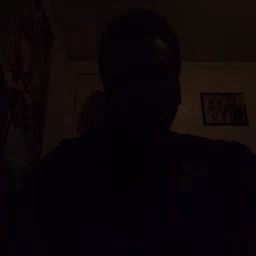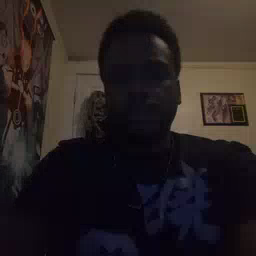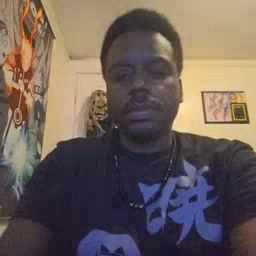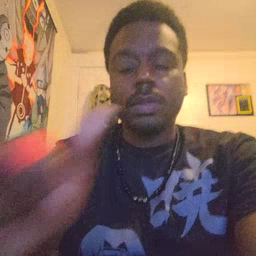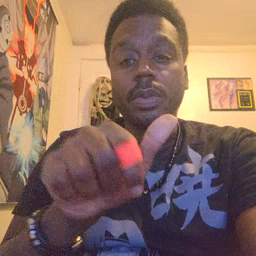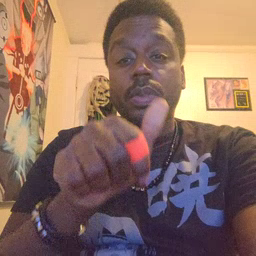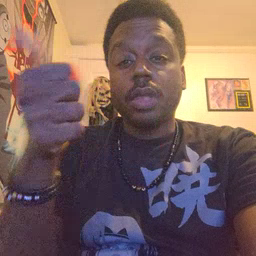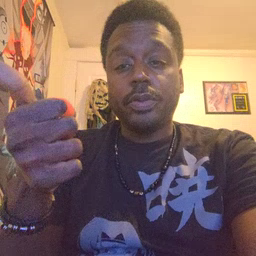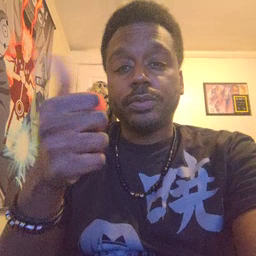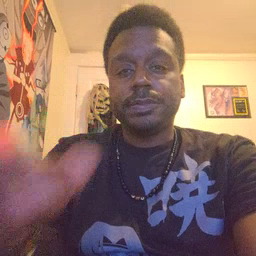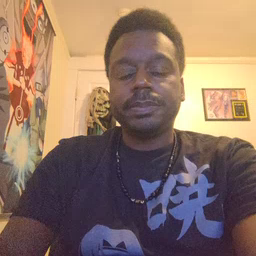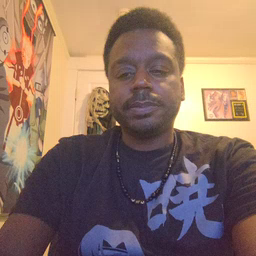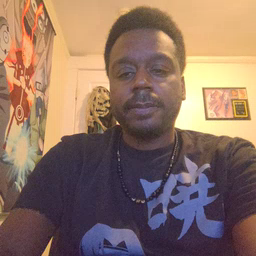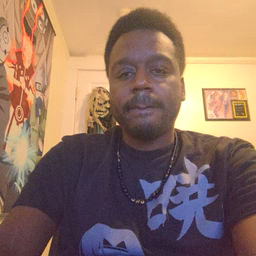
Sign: another